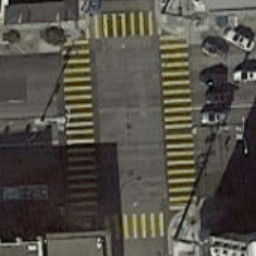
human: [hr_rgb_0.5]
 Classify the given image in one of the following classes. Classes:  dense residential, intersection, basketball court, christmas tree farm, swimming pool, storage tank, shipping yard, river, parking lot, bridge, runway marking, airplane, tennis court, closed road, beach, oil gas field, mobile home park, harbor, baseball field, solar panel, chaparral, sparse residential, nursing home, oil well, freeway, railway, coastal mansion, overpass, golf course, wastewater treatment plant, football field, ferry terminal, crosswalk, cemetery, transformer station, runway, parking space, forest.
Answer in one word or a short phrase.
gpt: crosswalk